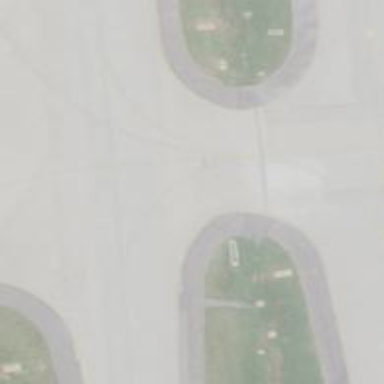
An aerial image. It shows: Image of taxiway at airport.